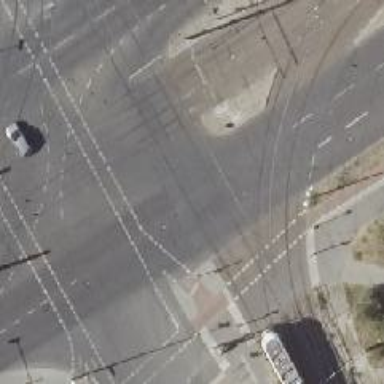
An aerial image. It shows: Tram level crossing on railway.